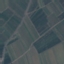
Land use / land cover: PermanentCrop